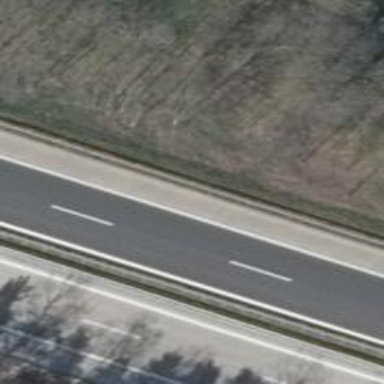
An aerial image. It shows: Asphalt motorway.